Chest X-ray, PA view. Patient: 51 years old, sex M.
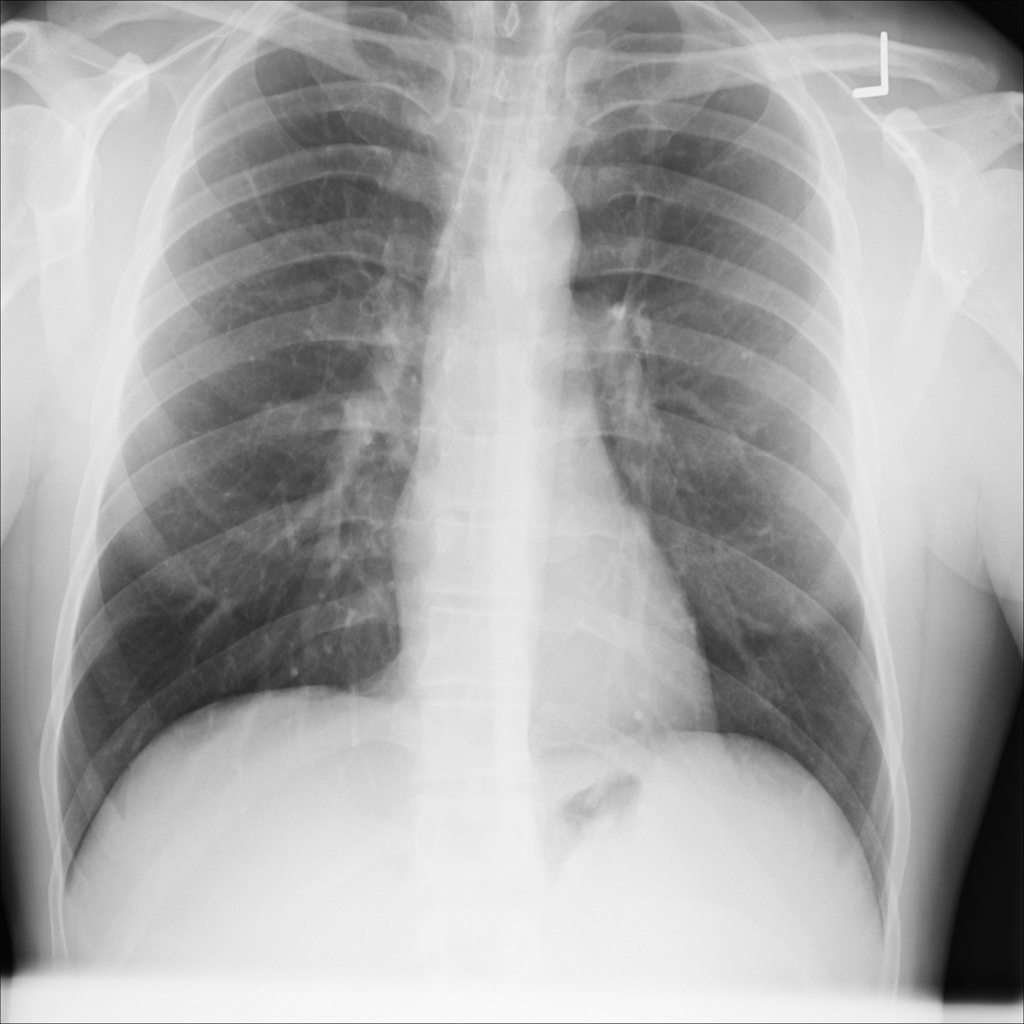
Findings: No Finding